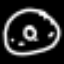
Label: donut